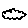
Label: cloud